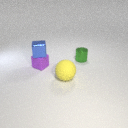
small purple rubber cube below small blue metal cube